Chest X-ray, AP view. Patient: 58 years old, sex M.
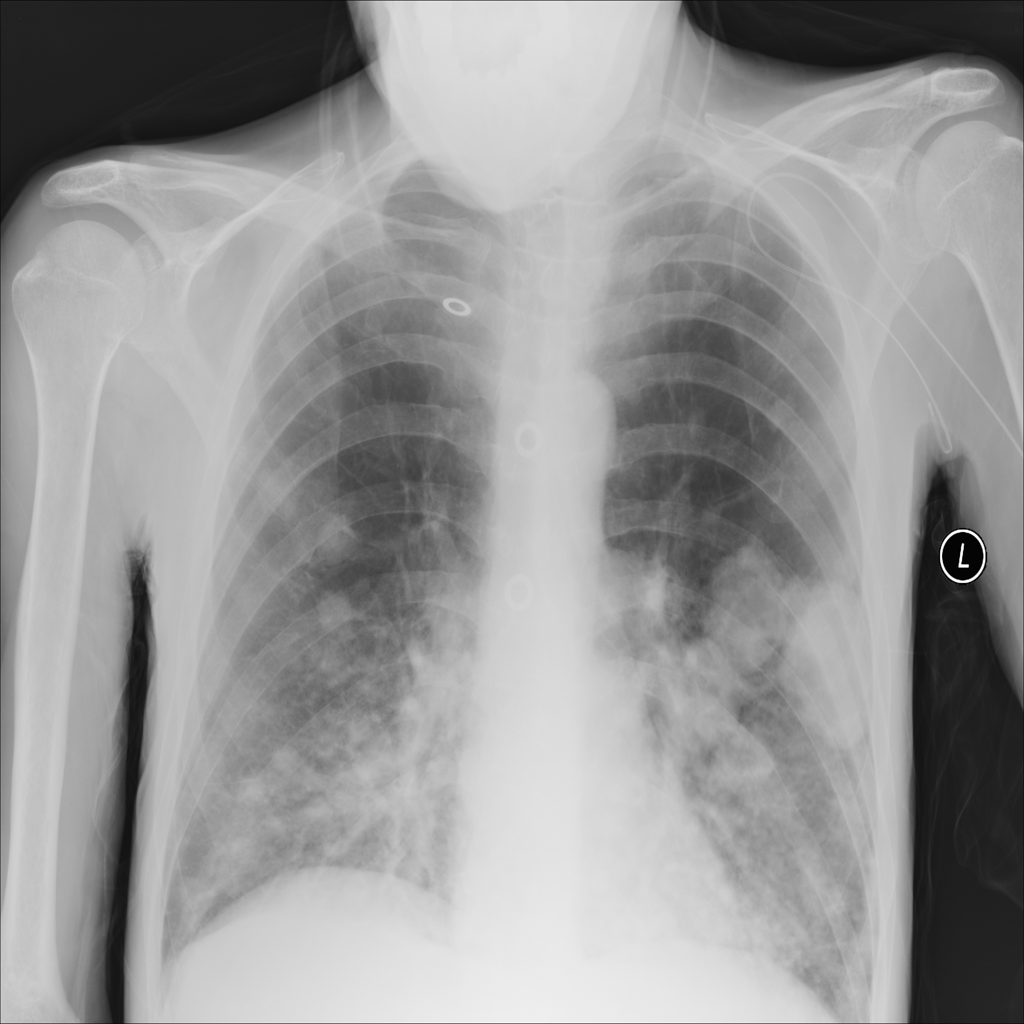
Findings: No Finding